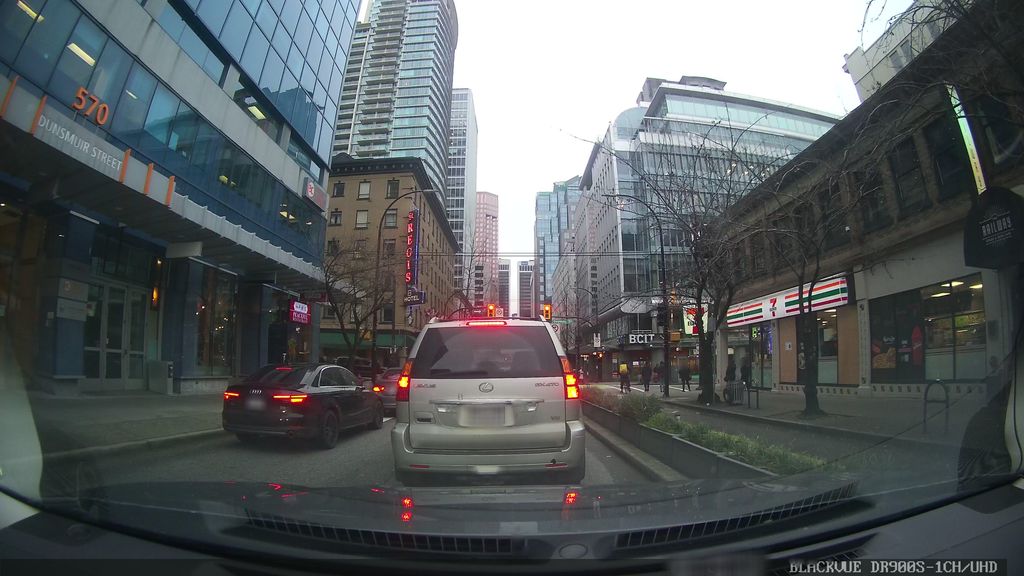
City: vancouver